Question:
I'm trying to remove all lingering spaces between tags. So I try to select them with a regex.
'''
<span> </span>
^^^^^^^^
'''
My regex is '(?:>) +(?:<)'. I'm trying to exclude the '>' and '<' from the selection with a non-capturing group, but it doesn't seem to be working.
At the moment, these two regexes seem to do the exact same thing:
With non-capturing groups: '(?:>) +(?:<)'
Without non-capturing groups: '> +<'
I think my understanding of regex is not good enough, but I'm not sure. What's wrong here?
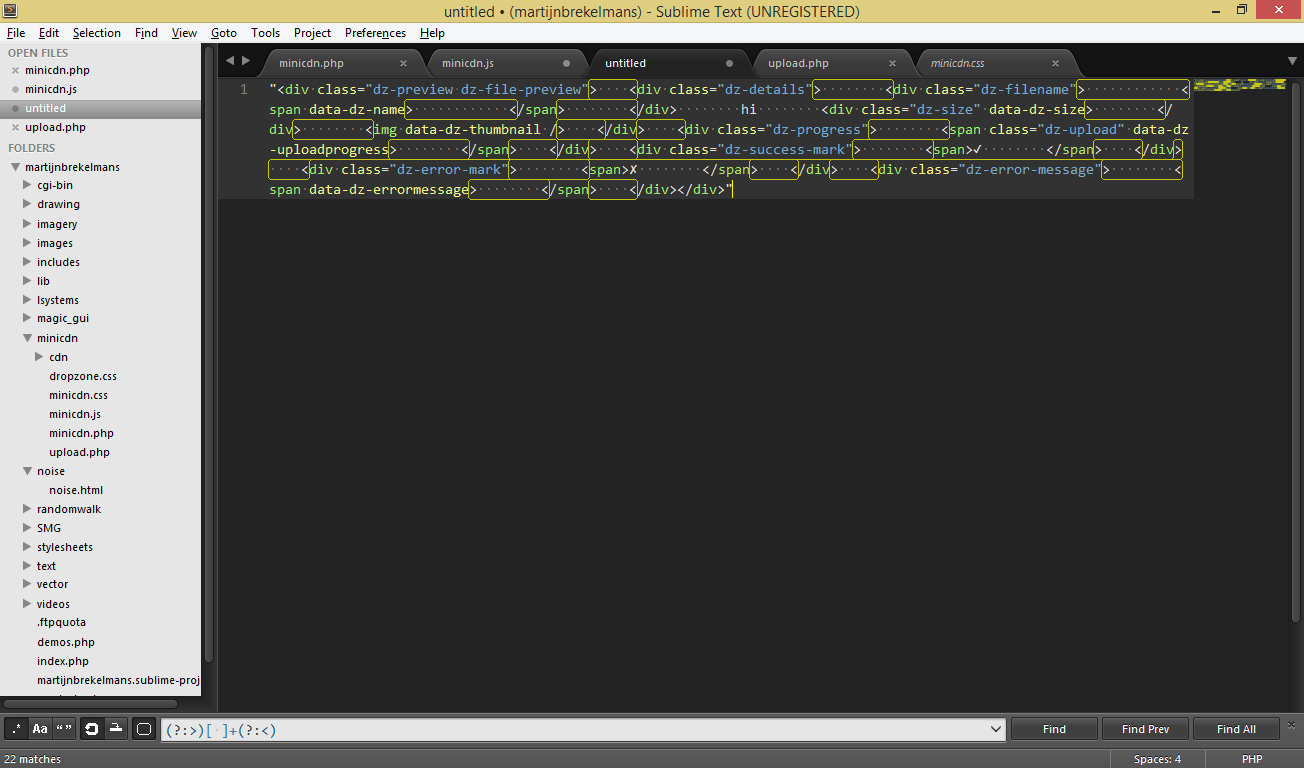
Answer: A <URL>, however, all that have been matched in a non-capturing group is not excluded from the whole match result.
The way to solve the problem is to use <URL> that are zero-width assertions. Lookarounds are only tests and are not part of the final result.
for spaces:
'''
(?<=>) +(?=<)
'''
for all whitespace-characters:
'''
(?<=>)\s+(?=<)
'''
(An other solution consists to use '> +<' with '><' as replacement string)